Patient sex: M
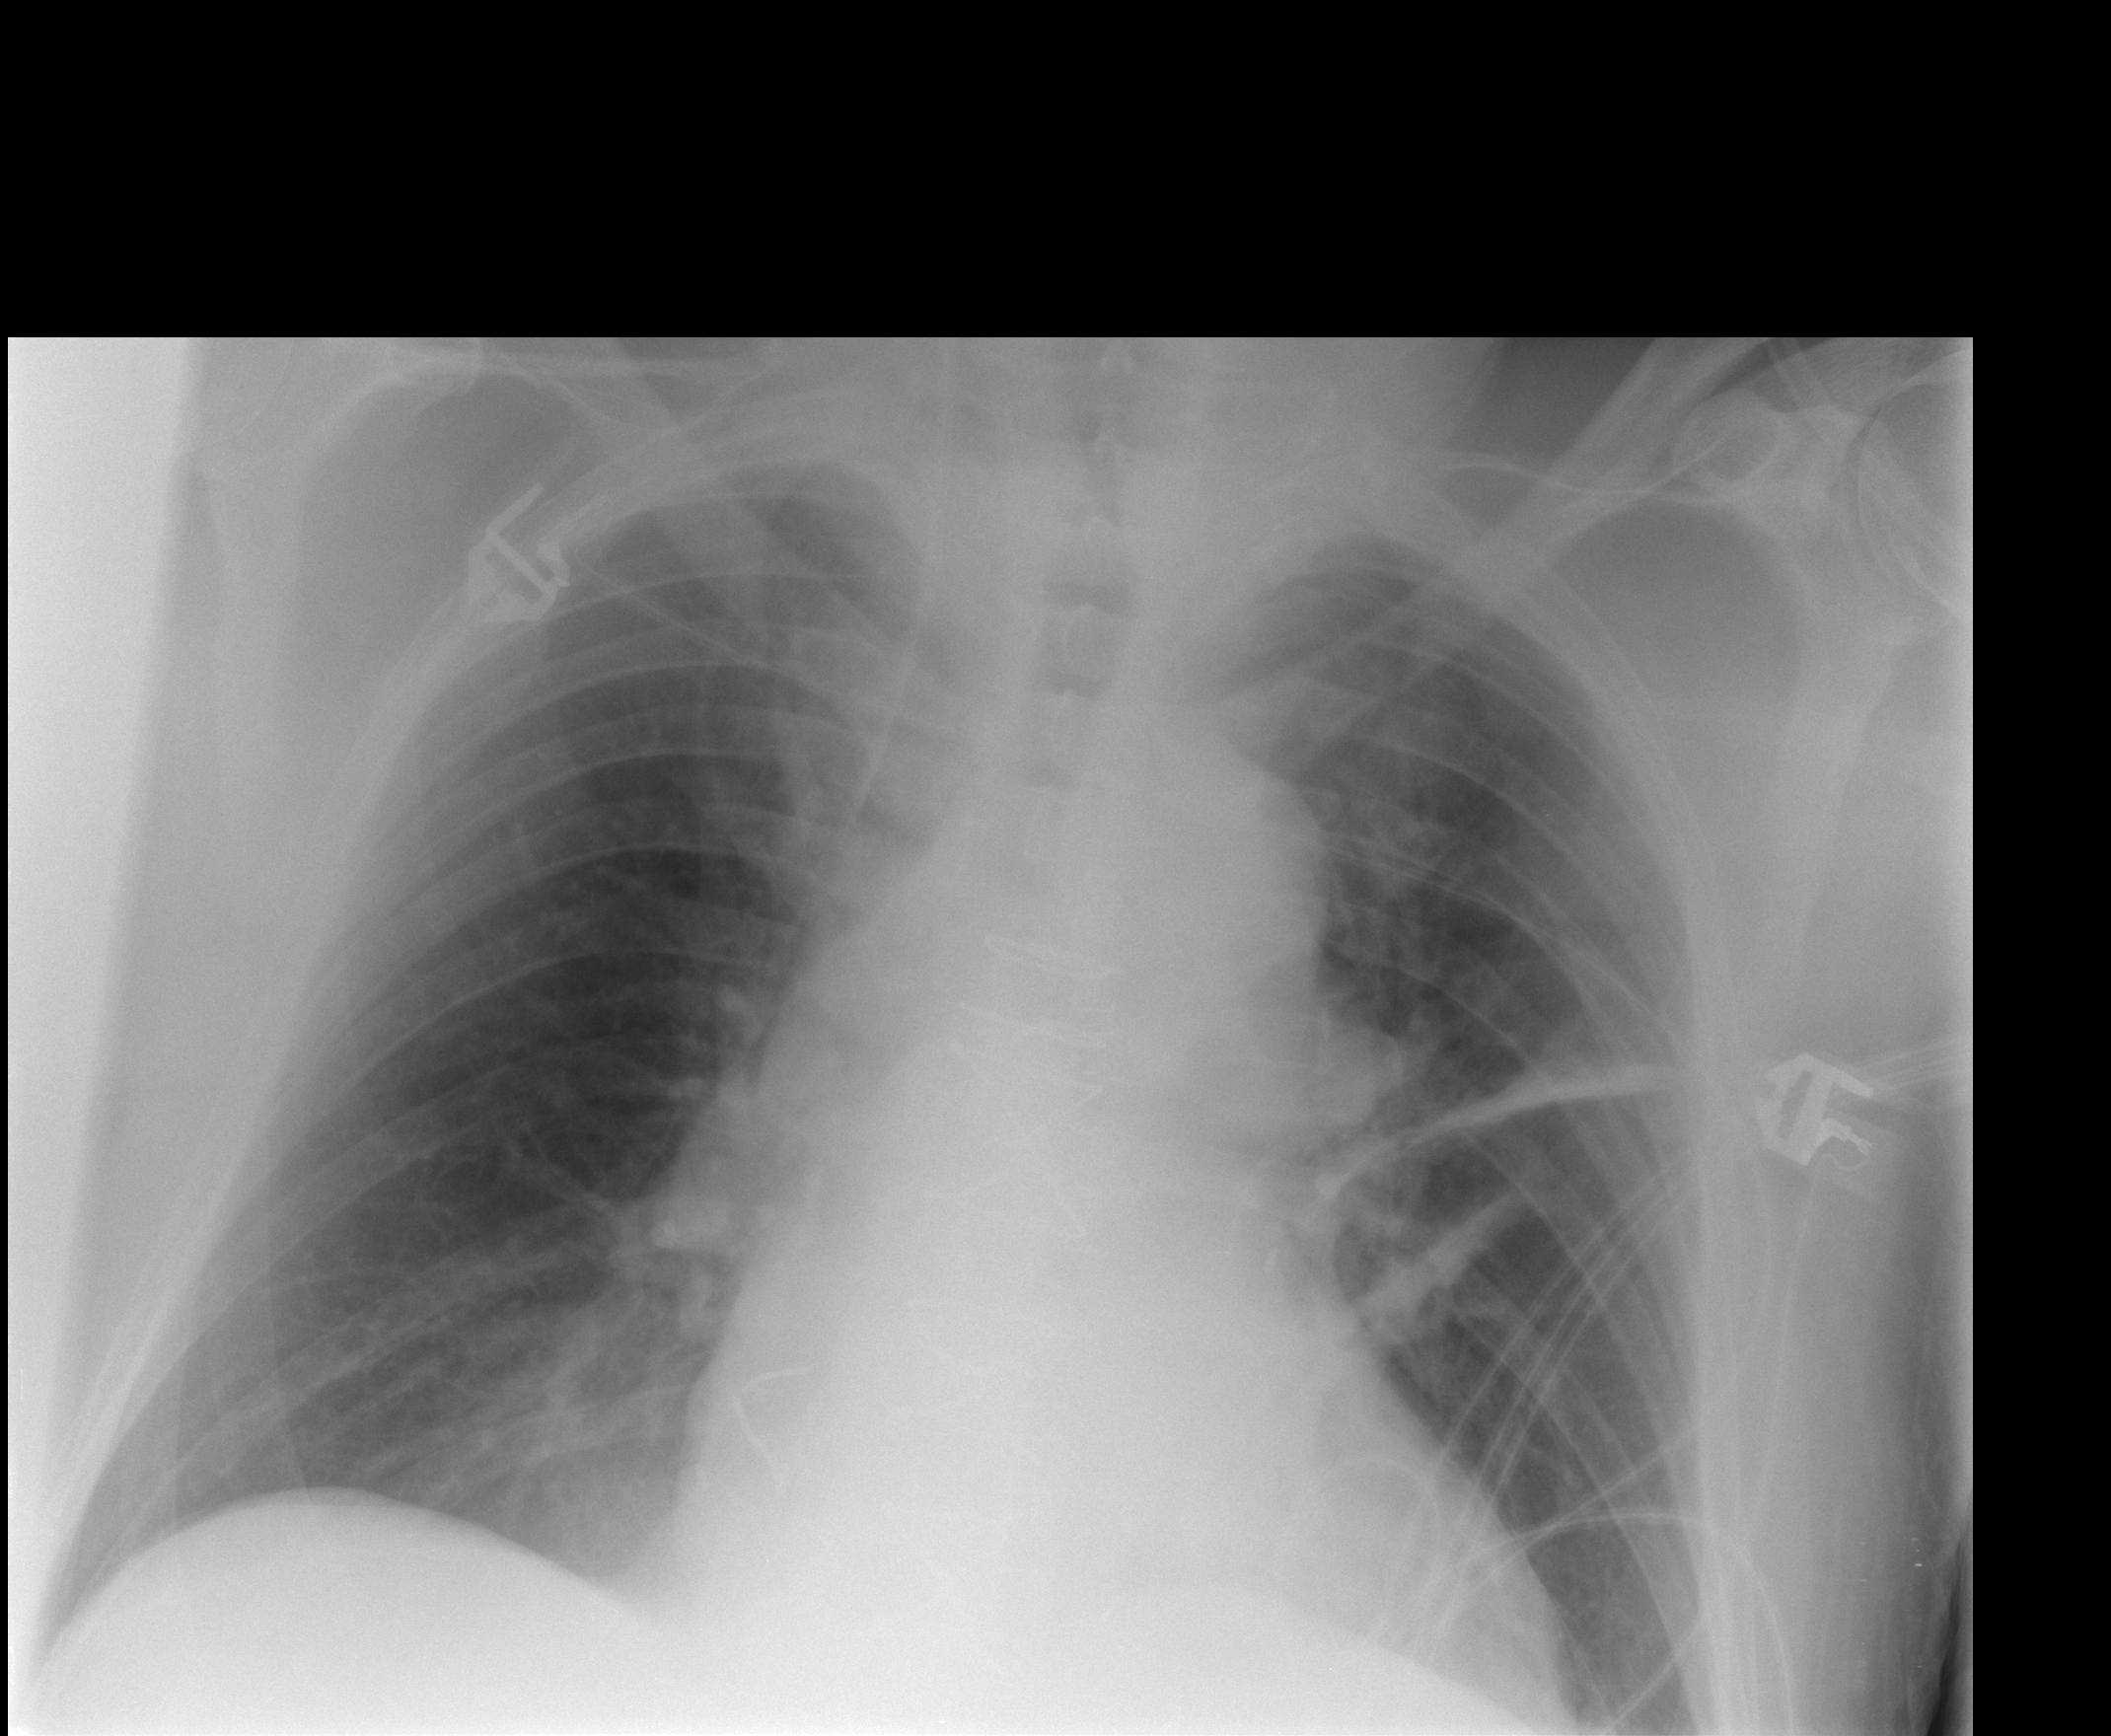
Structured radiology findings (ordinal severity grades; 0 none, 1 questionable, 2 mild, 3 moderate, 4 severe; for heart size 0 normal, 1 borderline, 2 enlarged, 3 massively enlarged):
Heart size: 0
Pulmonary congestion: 0
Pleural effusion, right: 0
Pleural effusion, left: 0
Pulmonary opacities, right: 0
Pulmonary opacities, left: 0
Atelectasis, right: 0
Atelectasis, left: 3